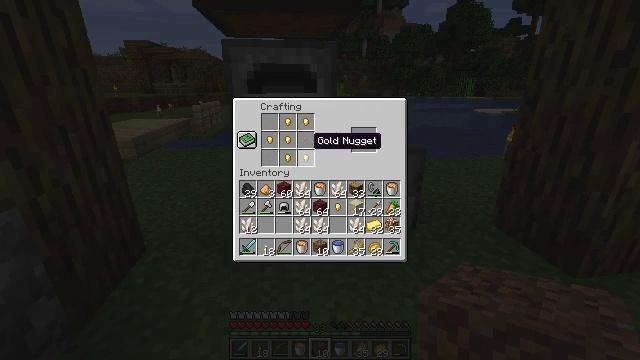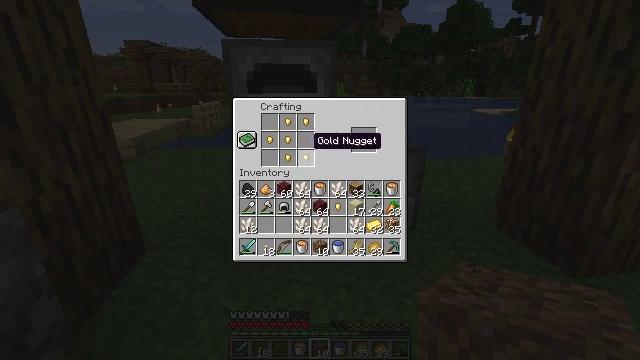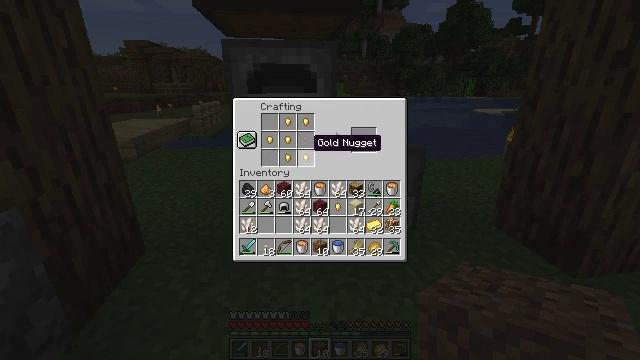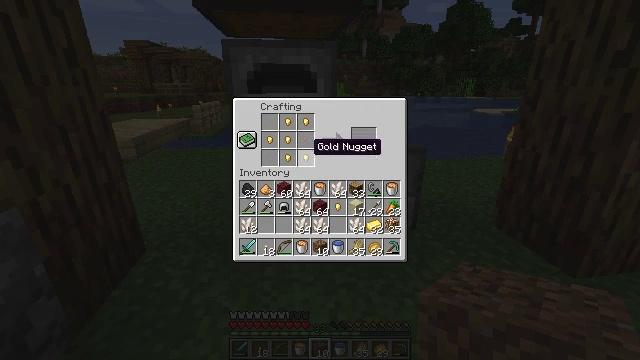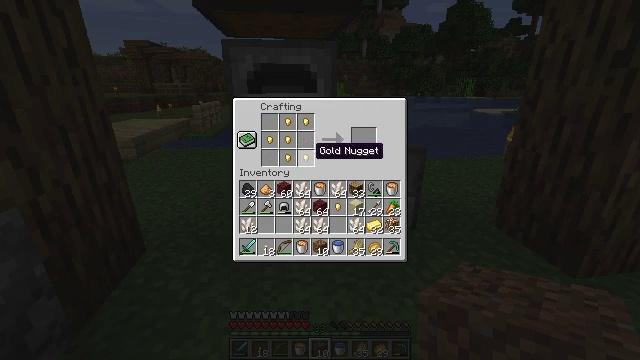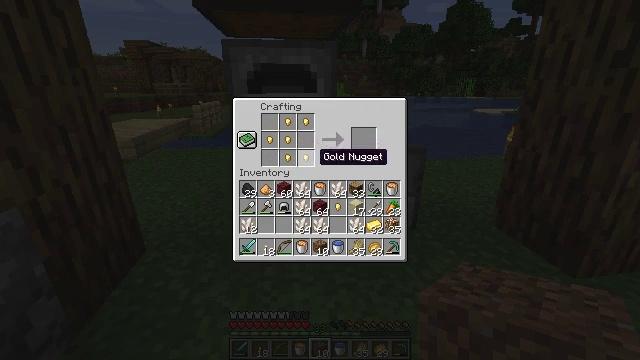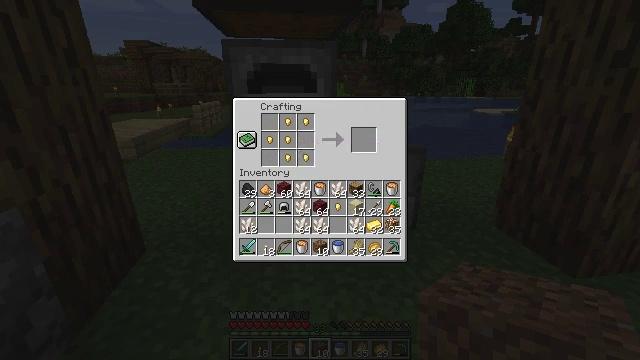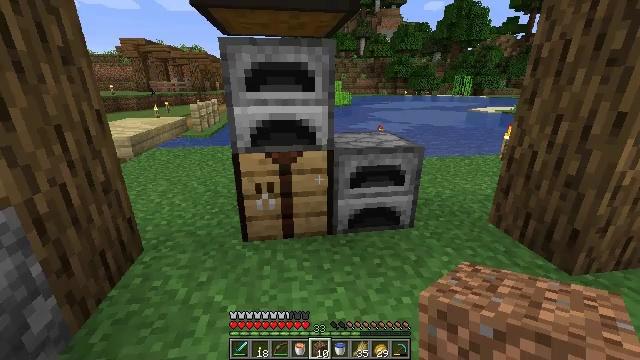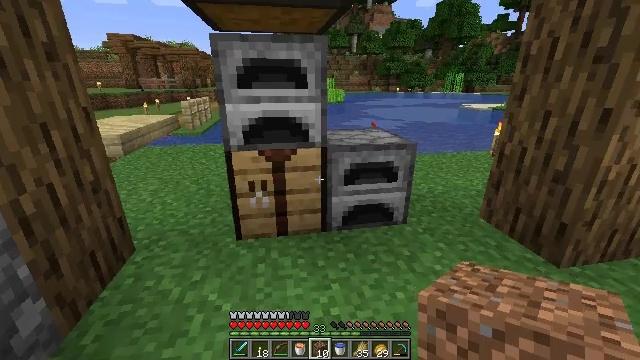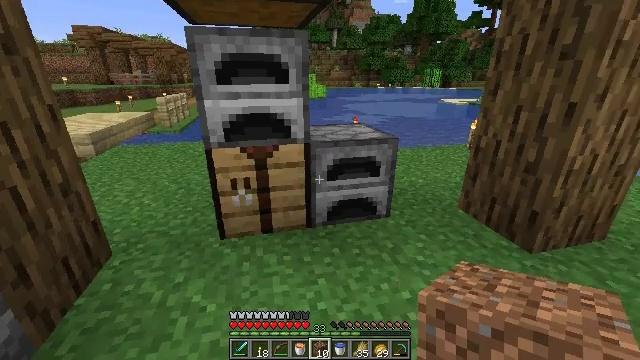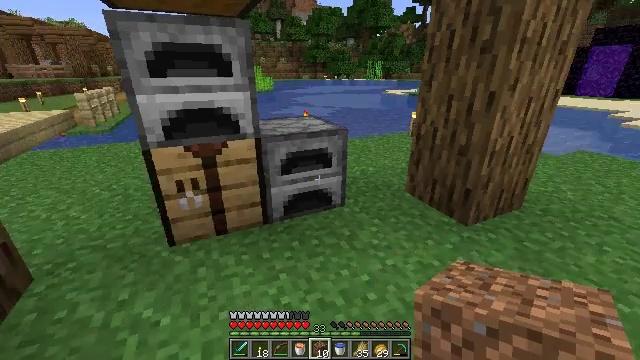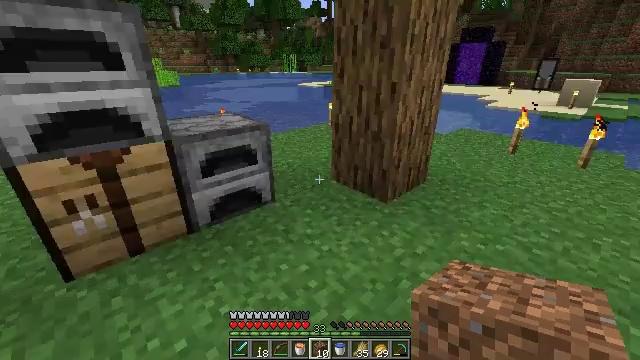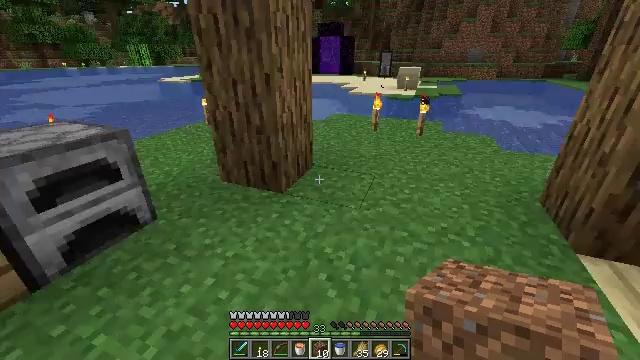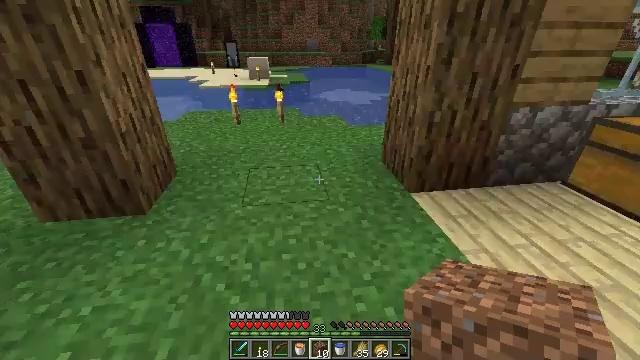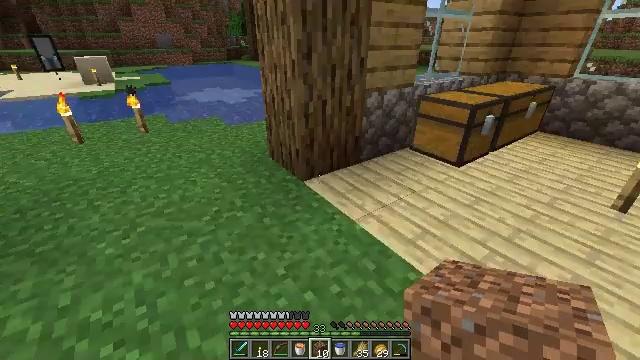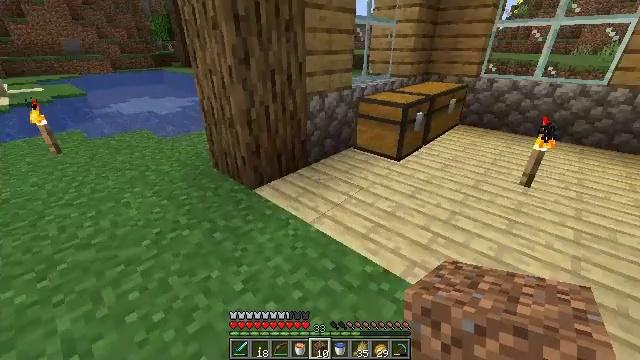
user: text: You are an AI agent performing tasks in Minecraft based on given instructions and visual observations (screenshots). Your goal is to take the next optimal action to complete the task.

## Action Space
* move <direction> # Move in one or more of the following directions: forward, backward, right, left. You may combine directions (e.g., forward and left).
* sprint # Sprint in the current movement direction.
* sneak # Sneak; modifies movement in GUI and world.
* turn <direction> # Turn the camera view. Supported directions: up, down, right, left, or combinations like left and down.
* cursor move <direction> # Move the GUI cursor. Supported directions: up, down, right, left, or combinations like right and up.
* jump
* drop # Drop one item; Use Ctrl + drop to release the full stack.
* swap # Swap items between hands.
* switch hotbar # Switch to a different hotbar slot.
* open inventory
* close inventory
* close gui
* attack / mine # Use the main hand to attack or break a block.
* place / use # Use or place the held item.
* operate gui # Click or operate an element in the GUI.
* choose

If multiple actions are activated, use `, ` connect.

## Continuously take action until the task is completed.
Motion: motion action
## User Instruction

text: Obtain a quartz block through crafting nether quartz on the crafting table.
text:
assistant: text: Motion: no_op
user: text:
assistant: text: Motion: no_op
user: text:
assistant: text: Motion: no_op
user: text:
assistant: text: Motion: no_op
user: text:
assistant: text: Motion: no_op
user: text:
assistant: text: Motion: no_op
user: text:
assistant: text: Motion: no_op
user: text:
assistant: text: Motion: turn right, close gui
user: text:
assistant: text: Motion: turn right, open inventory
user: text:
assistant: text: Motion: turn right and down, open inventory
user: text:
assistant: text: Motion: turn right and down
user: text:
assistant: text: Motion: turn right and down
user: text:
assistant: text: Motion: turn right and down
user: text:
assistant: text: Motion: turn right
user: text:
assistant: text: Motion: turn right
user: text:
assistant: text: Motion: move forward, turn right
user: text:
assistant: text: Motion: move forward
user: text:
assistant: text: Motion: move forward
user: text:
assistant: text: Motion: move forward
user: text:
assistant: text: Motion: move forward
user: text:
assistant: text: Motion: move forward, turn right
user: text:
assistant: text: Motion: move forward, turn right and up
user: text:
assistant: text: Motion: move forward and move right, turn right and up
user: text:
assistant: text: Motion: move forward and move right
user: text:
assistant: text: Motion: move forward and move right
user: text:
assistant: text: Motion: move forward and move right, turn left
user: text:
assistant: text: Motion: move forward and move right, turn left
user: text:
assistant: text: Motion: move forward and move right
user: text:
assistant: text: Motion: move forward and move right, turn left
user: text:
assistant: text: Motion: move forward and move right, turn left